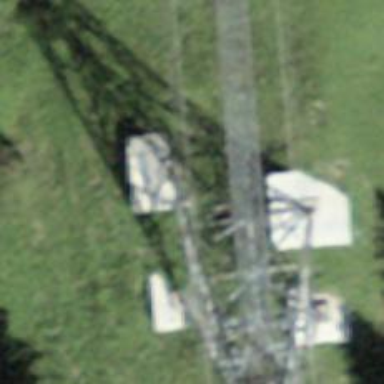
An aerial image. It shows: Pylon for aerialway.